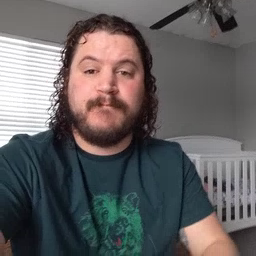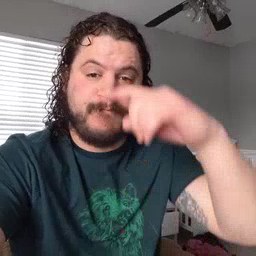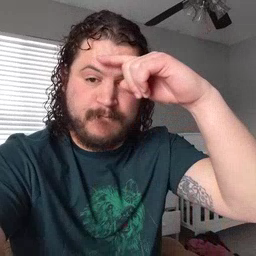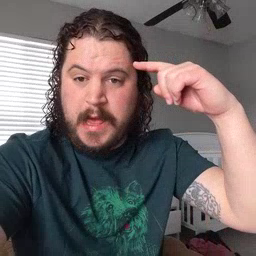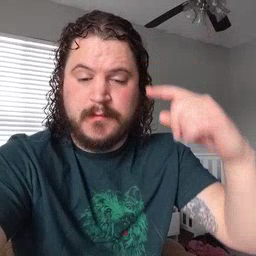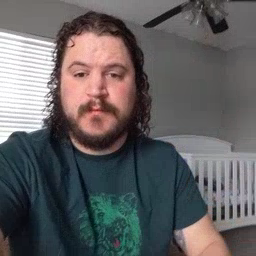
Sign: black